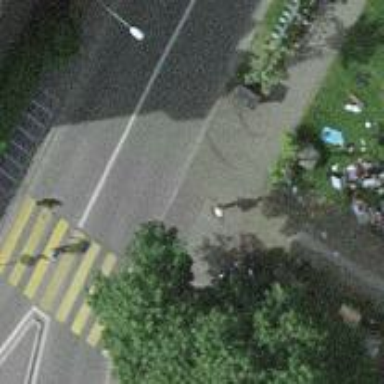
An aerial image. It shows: Footway covered with grass pavers.